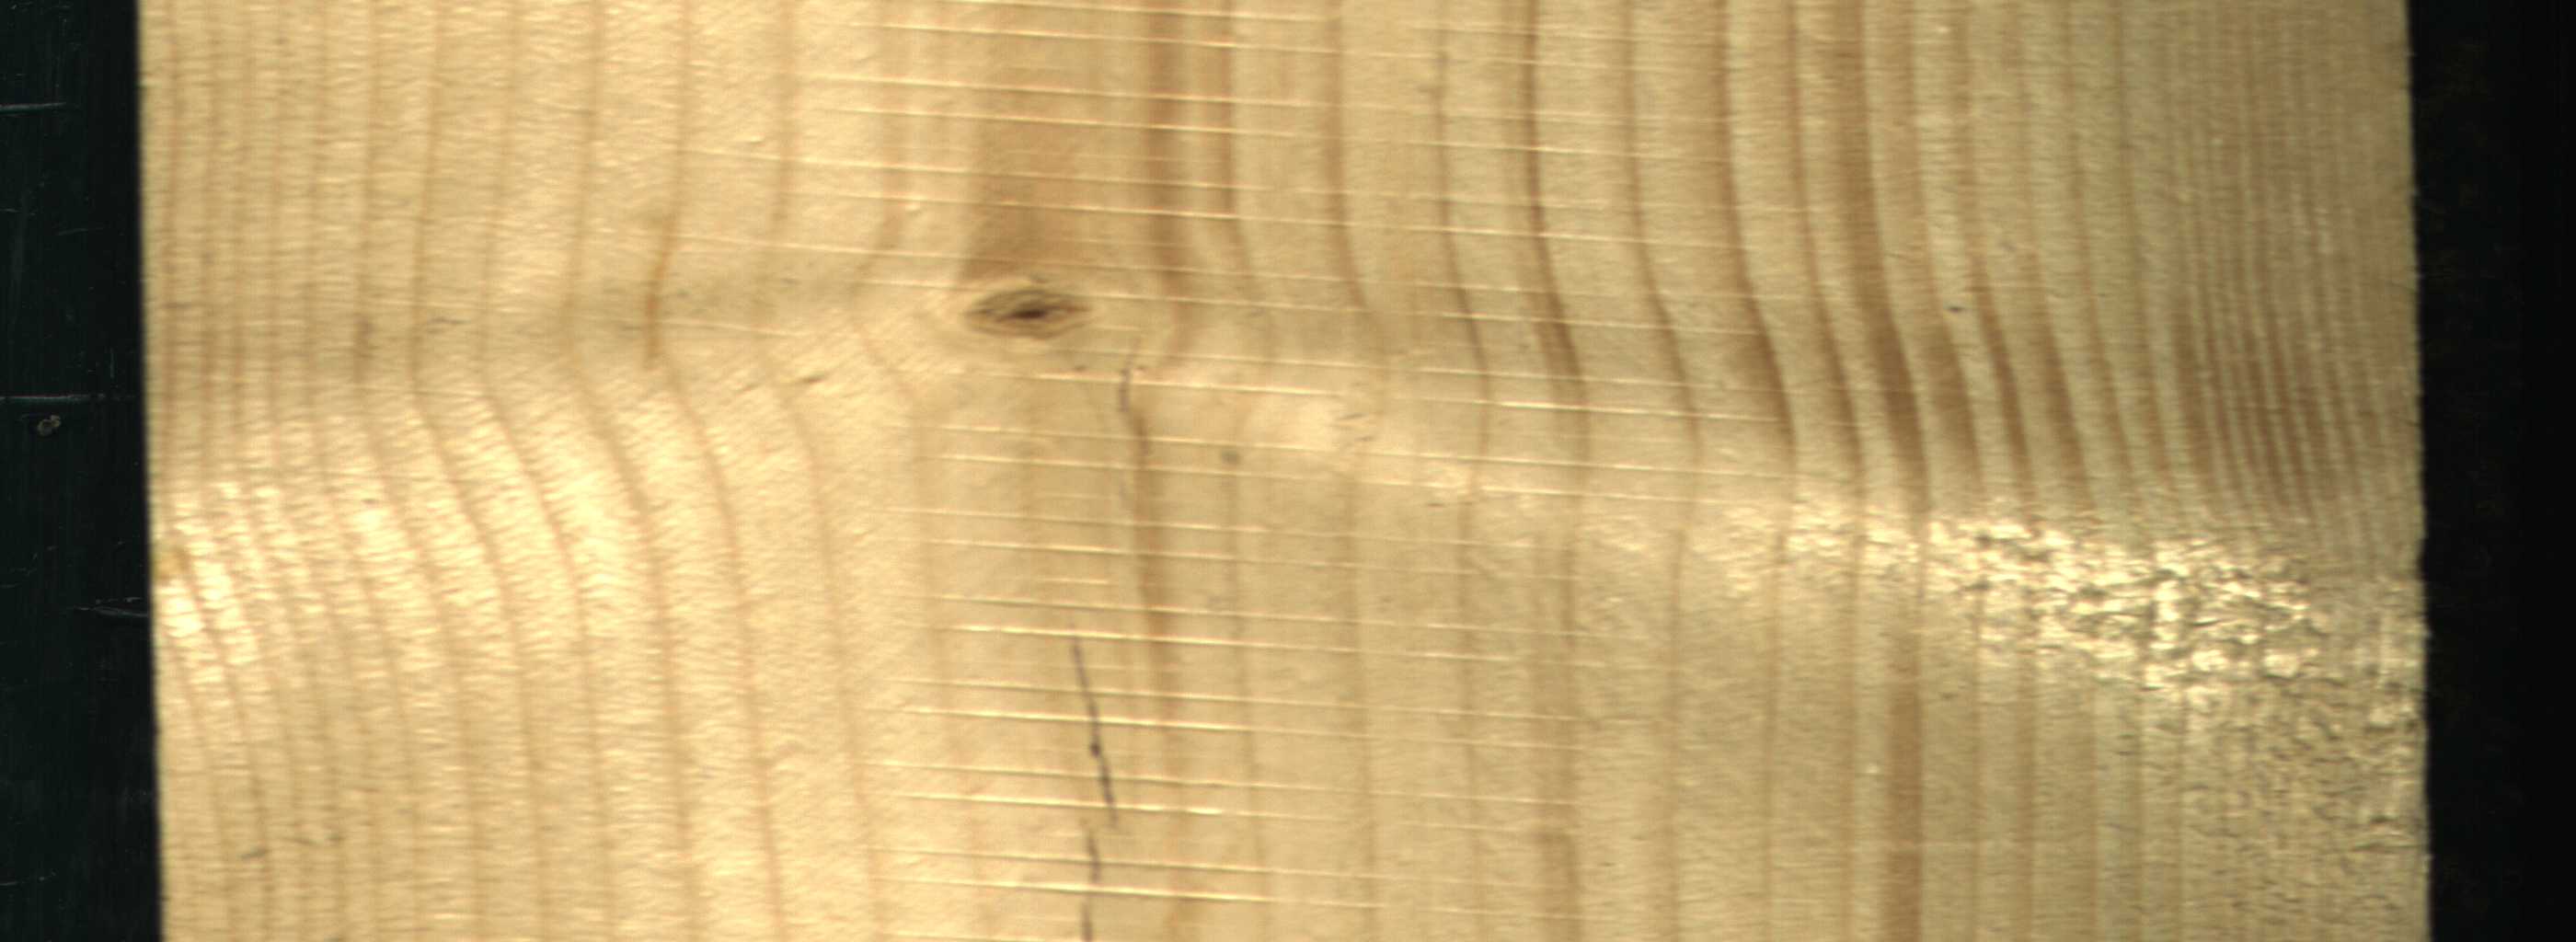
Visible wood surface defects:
Crack
Live_Knot